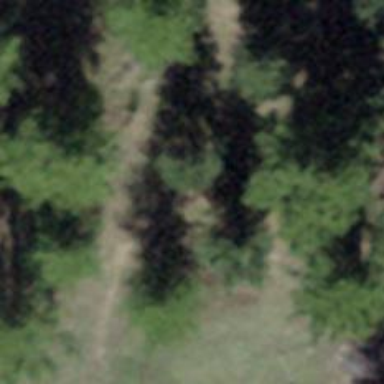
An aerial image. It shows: Path.